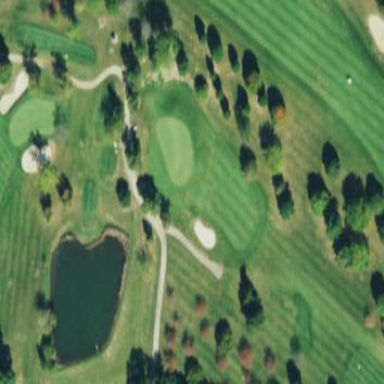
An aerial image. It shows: Grassy area designated as golf fairway.